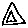
Label: triangle